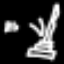
Label: The Eiffel Tower